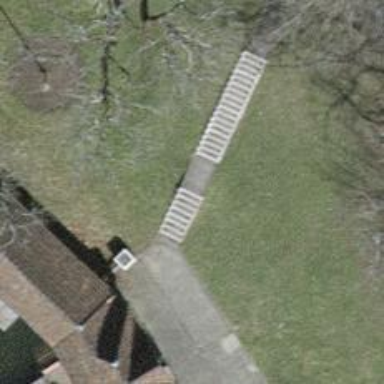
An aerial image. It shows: Set of steps on the road.